Question: I have a WebView that loads a certain URL site , I am able to add User Agent String using the following code. I need to set some cookies for the site to enable a mobile view format. Something like the picture below. I want to set the cookies before loading the site, so that on loading it shows up the way I want.
'''
browser.getSettings().setUserAgentString("User Agent stuff");
'''

The examples I found by searching are not straight forward and I couldn't figure it out. I hope I can get some assistance here, I will appreciate it!
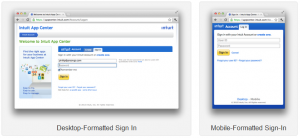
Answer: Use the <URL> function is in the corresponding format in comparison to those cookies appearing in real web browsers/Wireshark etc.